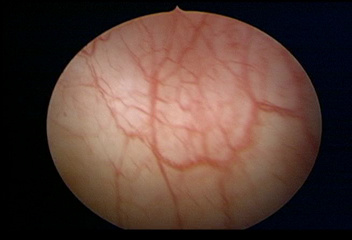
Modality: WLC
Class: Normal mucosa
Bladder cancer association: No